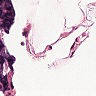
Metastatic tissue present: no